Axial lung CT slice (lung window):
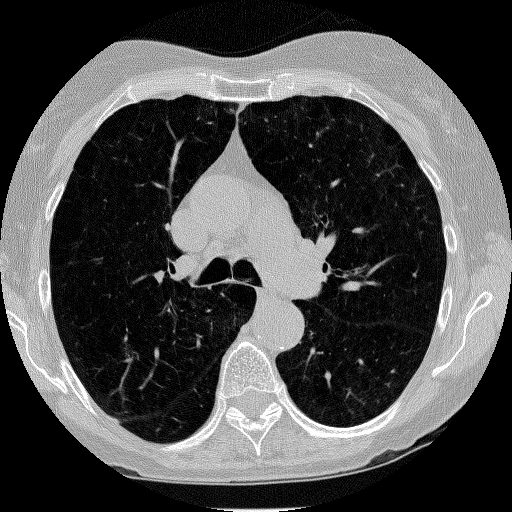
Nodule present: no